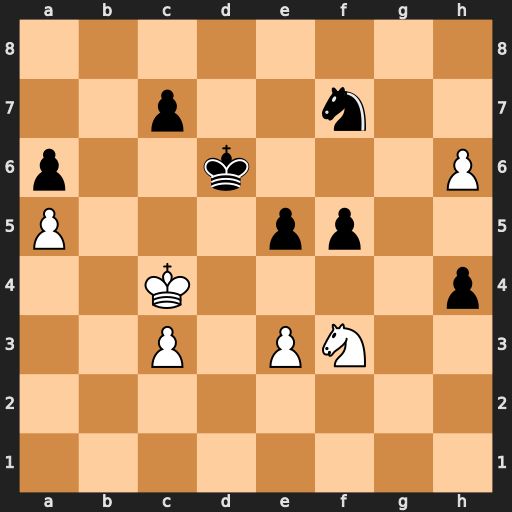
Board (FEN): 8/2p2n2/p2k3P/P3pp2/2K4p/2P1PN2/8/8
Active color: w
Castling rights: -
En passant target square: -
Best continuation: h7 h3 Ng5 Nh8 Nxh3